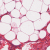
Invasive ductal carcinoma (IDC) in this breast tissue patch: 0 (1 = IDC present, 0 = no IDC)